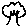
Label: tree